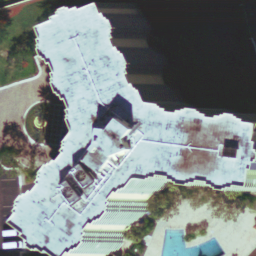
Label: buildings